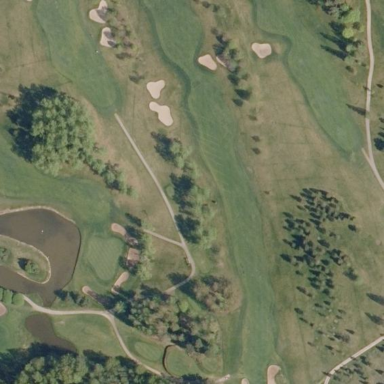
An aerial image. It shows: Rough area in golf course.